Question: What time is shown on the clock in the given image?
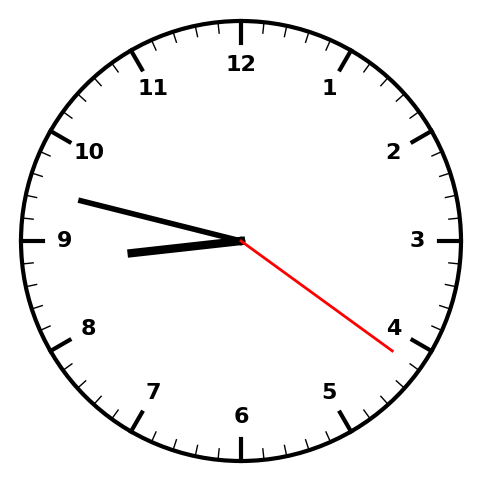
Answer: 08:47:21